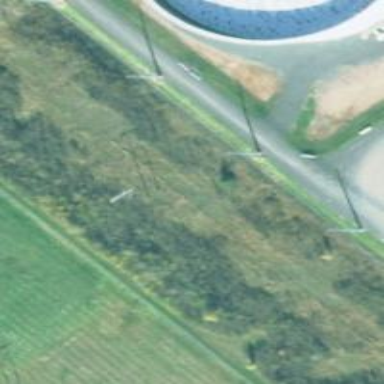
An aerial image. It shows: H-frame designed tower for power lines.